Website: home-depot
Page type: address-validator
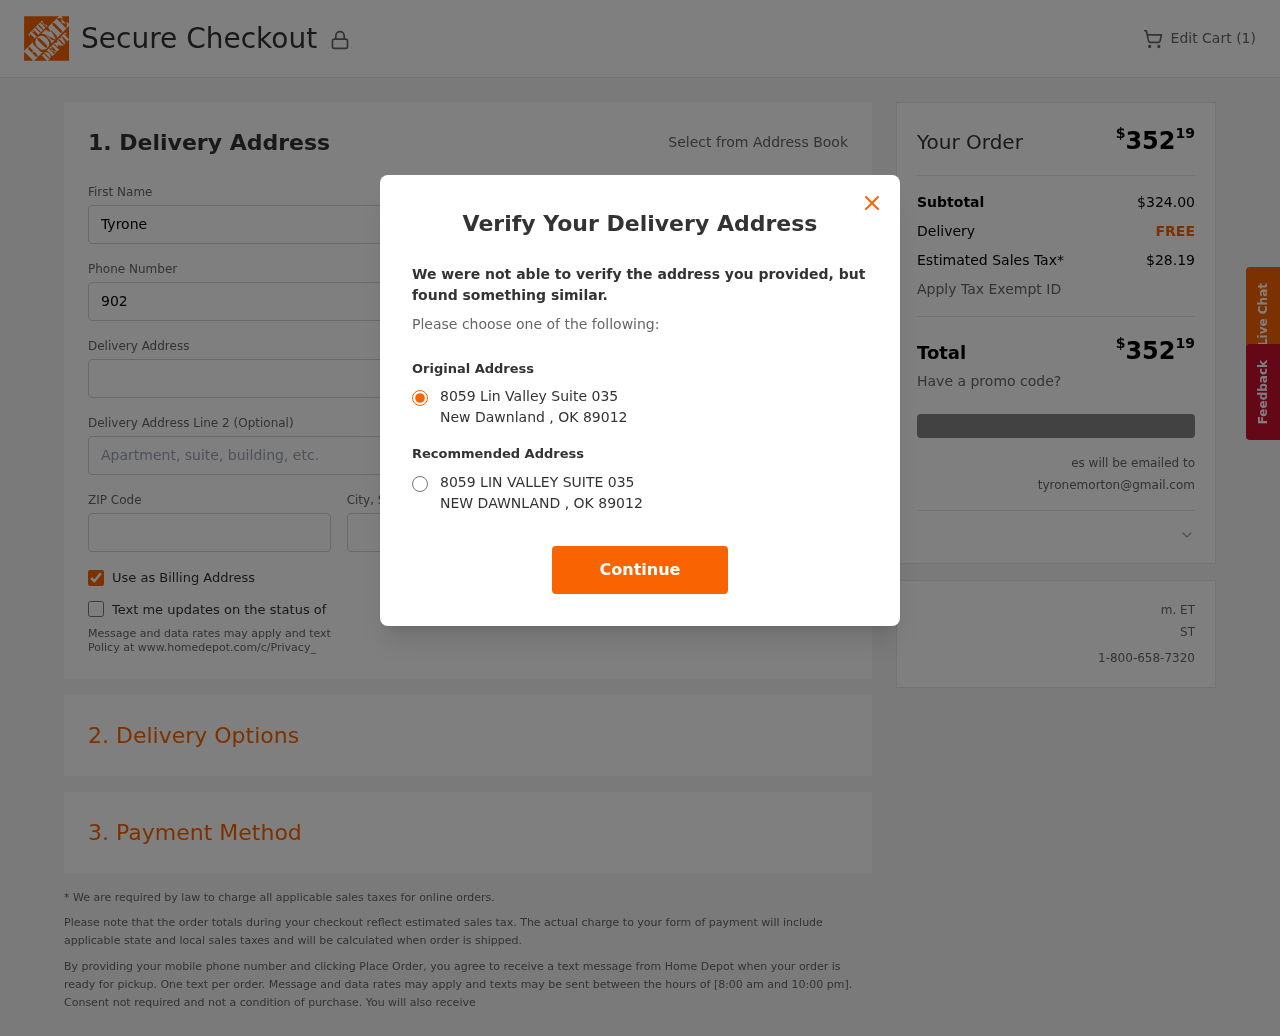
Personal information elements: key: PII_CITY
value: New Dawnland
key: PII_EMAIL
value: tyronemorton@gmail.com
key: PII_POSTCODE
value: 89012
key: PII_STATE_ABBR
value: OK
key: PII_STREET
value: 8059 Lin Valley Suite 035
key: PII_FIRSTNAME
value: Tyrone
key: PII_LASTNAME
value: Morton
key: PII_PHONE
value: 9023008474
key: PII_STREET2
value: Apt. 028
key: PII_CITY_STATE
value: New Dawnland, OK
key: PII_STREET_ALT
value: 8059 LIN VALLEY SUITE 035
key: PII_CITY_ALT
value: NEW DAWNLAND
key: PII_STATE_ABBR2
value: OK
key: PII_POSTCODE_FULL
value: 89012
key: PII_POSTCODE_NUMERIC
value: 89012
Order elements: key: ORDER_NUM_ITEMS
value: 1
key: ORDER_TOTAL
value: $35219
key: ORDER_SUBTOTAL
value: $324.00
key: ORDER_SHIPPING_COST
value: FREE
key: ORDER_TAX
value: $28.19